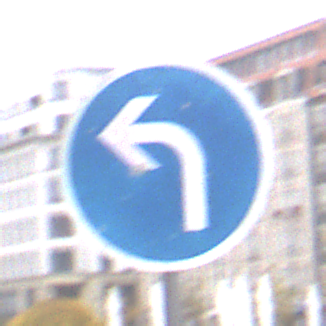
Verkehrszeichen: VorgeschriebeneFahrtrichtungLinks
Umgebung: Outdoor, Urban
Tageszeit: Midday
Wetter: Overcast
Licht: Natural
Jahreszeit: NotSpecified
Kontrast: LowContrast